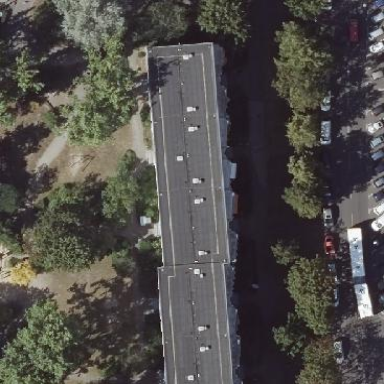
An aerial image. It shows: Apartment building with flat roof.